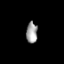
Tissue: lung
Cell type: Others
Senescence score: 0.242
Nuclear area (px): 230
Mean DAPI intensity: 161.117